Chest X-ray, AP view. Patient: 42 years old, sex F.
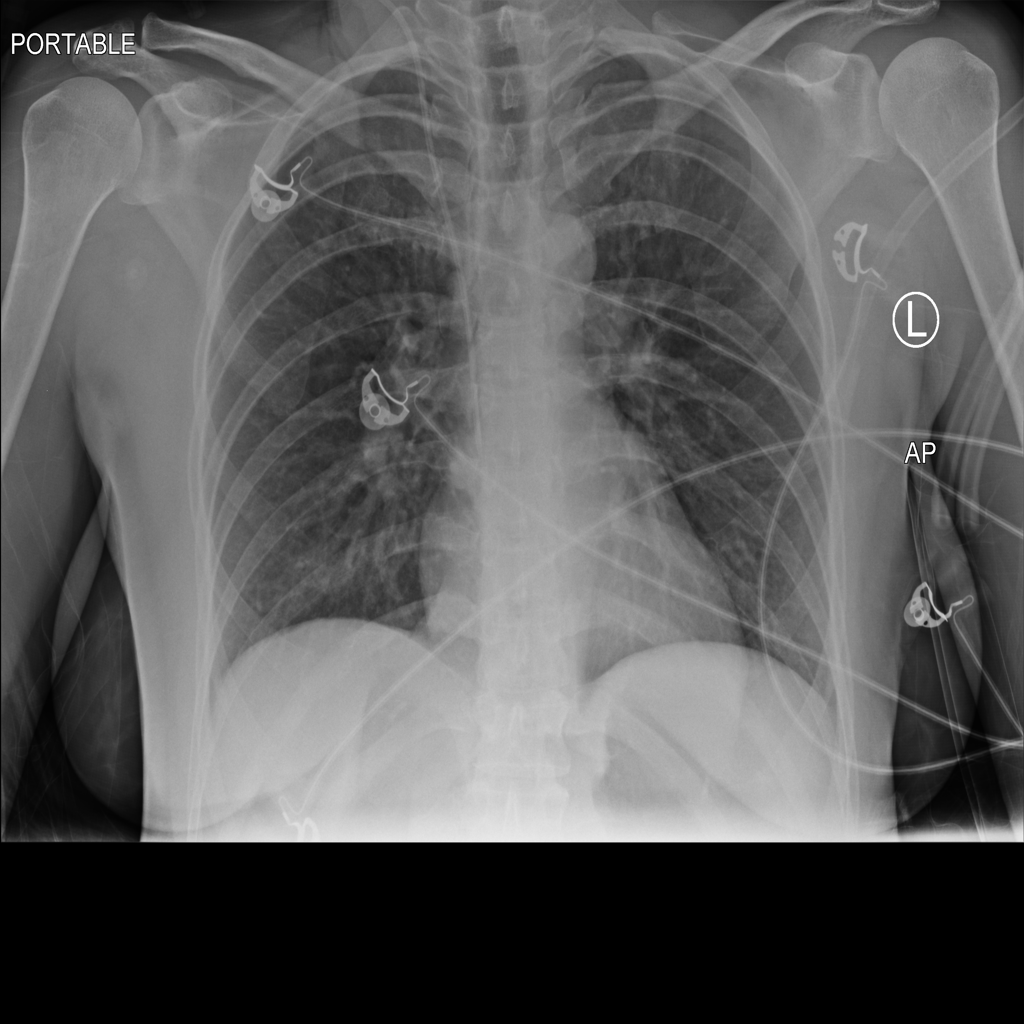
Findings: No Finding